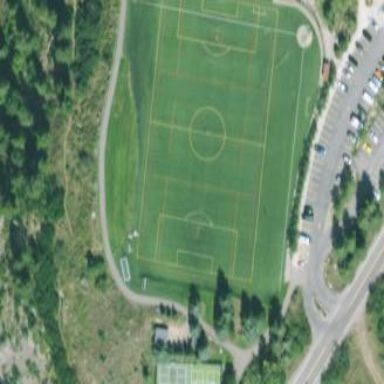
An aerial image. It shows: Soccer pitch for leisureland activities.